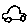
Label: car